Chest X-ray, AP view. Patient: 9 years old, sex M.
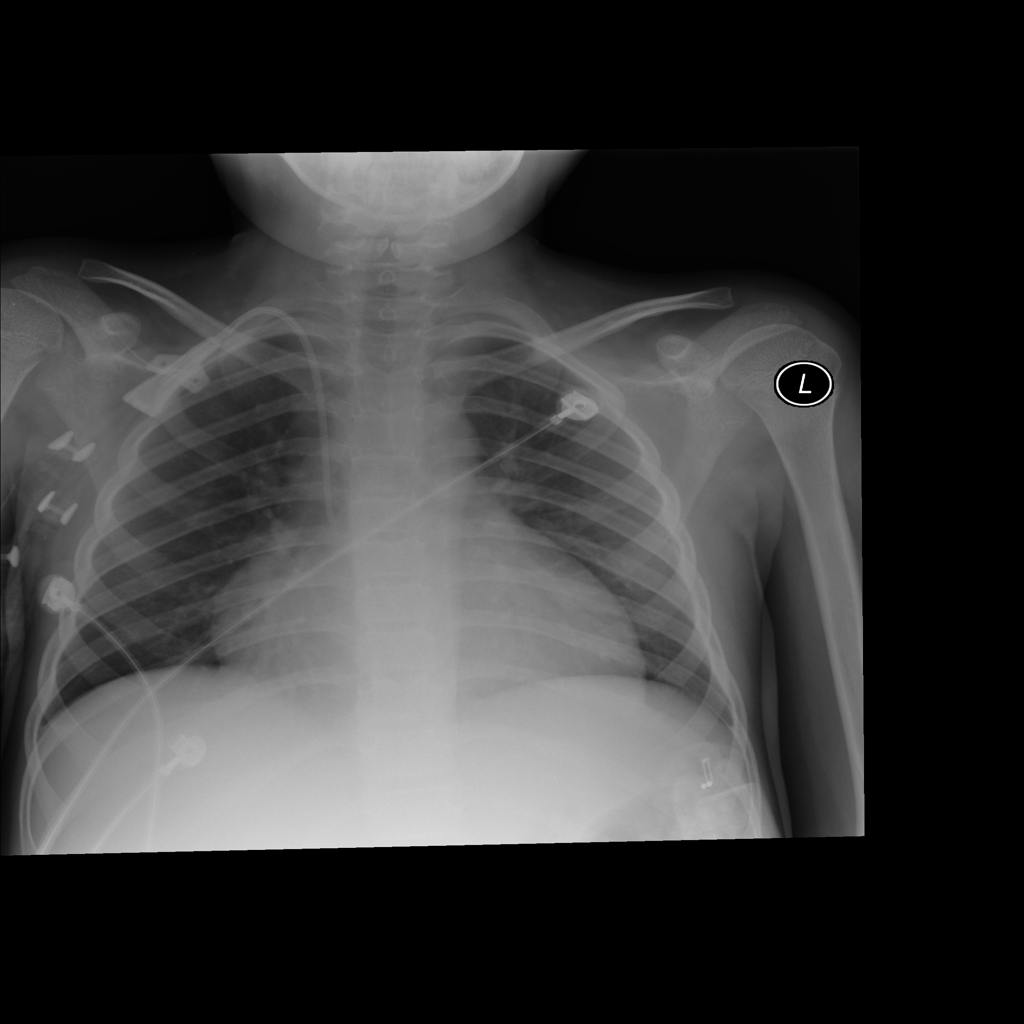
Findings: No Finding